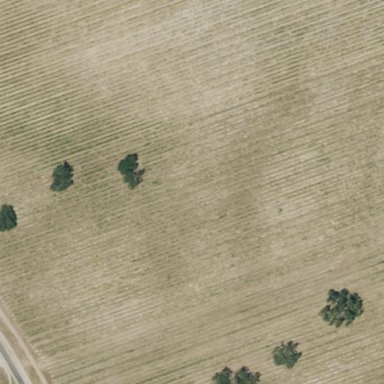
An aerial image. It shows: Vineyard where grapes are grown.